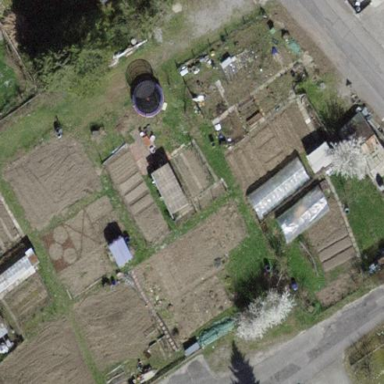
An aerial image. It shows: Allotments area.